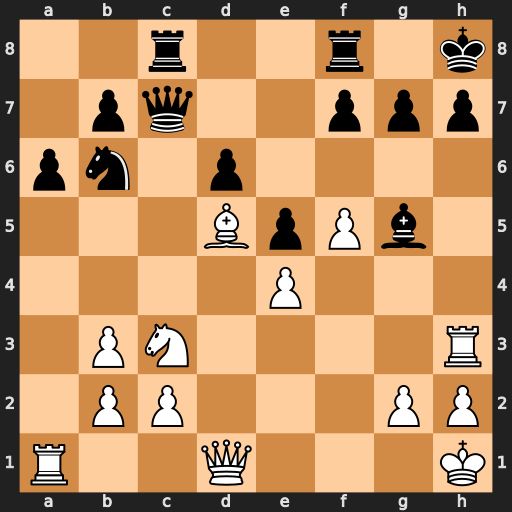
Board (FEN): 2r2r1k/1pq2ppp/pn1p4/3BpPb1/4P3/1PN4R/1PP3PP/R2Q3K
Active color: w
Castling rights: -
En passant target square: -
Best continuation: Qh5